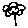
Label: flower